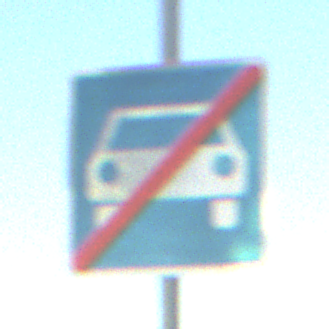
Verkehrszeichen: EndeKraftfahrstrasse
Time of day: SunriseSunset
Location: Outdoor (Nature)
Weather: Clear
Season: NotSpecified
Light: Natural